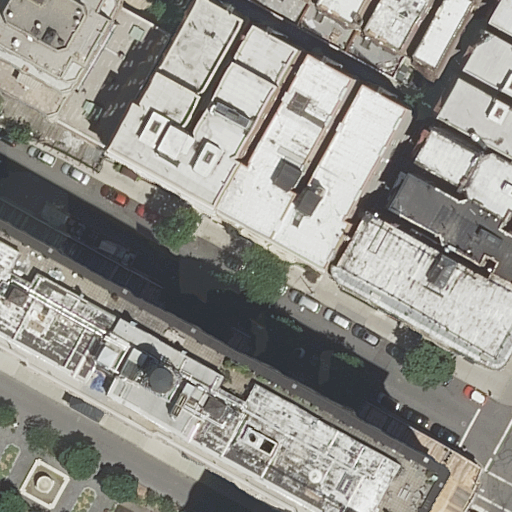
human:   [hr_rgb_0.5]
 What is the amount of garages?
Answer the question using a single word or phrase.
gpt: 0

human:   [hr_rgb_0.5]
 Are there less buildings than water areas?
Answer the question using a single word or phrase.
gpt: no

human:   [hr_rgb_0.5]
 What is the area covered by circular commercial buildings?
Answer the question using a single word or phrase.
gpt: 0m2

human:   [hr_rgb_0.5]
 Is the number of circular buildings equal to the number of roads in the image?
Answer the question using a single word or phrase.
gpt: no

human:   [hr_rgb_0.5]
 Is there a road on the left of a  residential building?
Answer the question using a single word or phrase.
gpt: yes

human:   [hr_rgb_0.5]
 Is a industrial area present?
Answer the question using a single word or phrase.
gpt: no

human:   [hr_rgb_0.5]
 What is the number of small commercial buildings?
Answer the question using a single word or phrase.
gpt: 0

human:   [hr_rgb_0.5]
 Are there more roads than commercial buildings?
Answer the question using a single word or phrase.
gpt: yes

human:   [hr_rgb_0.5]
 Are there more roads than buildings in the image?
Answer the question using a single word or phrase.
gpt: no

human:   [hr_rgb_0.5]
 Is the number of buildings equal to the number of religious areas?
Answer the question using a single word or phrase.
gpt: no

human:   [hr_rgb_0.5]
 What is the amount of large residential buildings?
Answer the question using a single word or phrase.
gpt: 3

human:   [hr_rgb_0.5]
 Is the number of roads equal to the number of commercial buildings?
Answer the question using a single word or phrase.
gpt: no

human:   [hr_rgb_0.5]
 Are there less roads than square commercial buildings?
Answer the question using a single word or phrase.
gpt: no

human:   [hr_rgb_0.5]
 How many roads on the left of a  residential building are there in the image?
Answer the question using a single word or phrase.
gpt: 2

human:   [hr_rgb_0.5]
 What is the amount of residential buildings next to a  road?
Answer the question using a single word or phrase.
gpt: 13

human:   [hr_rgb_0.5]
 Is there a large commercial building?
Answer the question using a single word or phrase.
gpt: no

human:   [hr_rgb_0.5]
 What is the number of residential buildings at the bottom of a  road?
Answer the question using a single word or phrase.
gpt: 1

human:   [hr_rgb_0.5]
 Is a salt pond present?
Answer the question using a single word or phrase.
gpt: no

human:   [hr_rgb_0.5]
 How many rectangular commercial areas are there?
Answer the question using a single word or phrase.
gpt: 0

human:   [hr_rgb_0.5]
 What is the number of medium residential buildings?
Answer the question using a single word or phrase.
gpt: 7

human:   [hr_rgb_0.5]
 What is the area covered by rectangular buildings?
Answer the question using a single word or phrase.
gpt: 1125m2

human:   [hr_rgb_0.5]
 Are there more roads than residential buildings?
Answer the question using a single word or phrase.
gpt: no

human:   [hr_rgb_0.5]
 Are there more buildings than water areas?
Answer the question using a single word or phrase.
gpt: yes

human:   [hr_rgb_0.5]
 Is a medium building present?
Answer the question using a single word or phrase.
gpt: yes

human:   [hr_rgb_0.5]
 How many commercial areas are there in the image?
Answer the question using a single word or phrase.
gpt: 0

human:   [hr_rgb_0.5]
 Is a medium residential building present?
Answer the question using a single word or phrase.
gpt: yes

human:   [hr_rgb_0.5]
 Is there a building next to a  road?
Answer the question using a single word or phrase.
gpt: yes

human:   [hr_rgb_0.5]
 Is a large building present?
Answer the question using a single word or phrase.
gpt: yes

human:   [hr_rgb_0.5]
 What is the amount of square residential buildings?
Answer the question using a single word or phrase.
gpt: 0

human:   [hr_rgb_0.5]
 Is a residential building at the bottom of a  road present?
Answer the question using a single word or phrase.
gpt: yes

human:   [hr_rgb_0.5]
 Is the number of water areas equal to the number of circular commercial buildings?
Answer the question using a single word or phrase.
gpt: yes

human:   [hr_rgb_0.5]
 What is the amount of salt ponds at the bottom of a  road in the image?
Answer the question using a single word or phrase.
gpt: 0

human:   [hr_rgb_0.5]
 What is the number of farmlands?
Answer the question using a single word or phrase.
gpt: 0

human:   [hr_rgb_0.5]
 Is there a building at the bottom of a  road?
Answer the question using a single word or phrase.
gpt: yes

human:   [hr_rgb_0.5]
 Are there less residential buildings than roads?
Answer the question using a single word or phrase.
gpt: no

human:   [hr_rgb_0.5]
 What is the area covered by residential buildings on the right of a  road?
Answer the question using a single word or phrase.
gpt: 1665m2